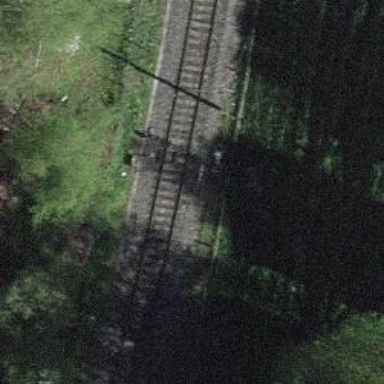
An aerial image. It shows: Railway signal.